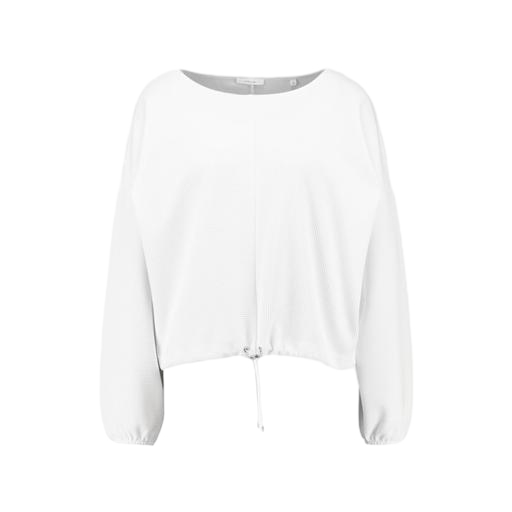
white long-sleeve drawstring top, batwing long sleeve top, white dolman, white background